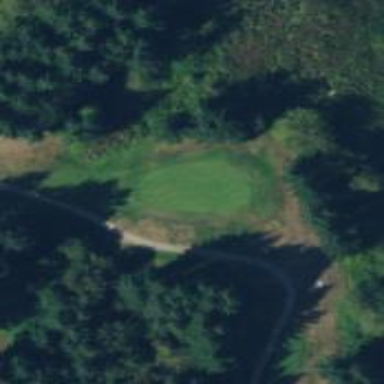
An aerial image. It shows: View of golf hole.